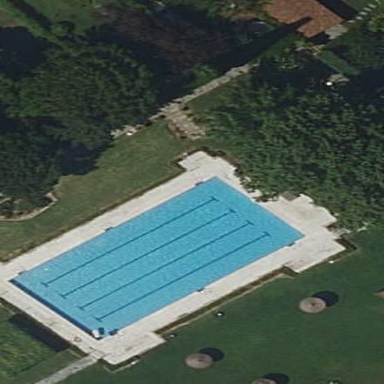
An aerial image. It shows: Swimming pool located in leisure land.